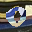
Label: 0